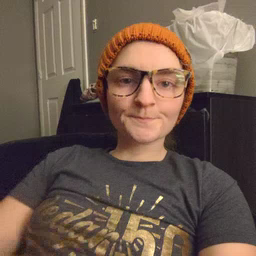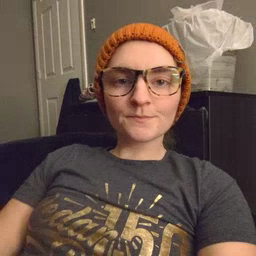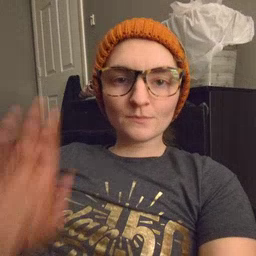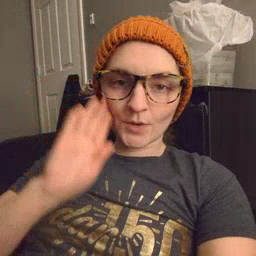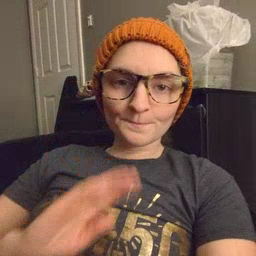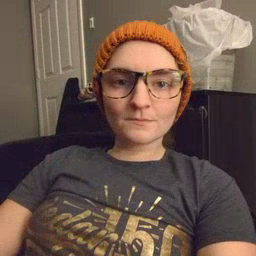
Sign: brown